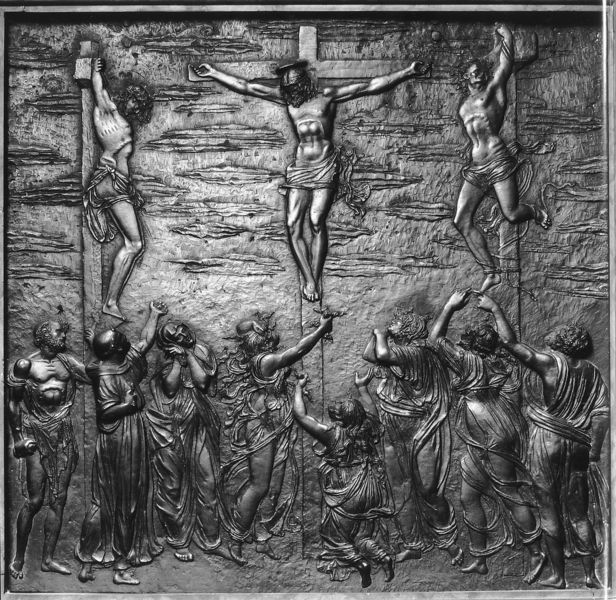
Titel: Kreuzigung
Künstler: Bertoldo di Giovanni
Institution: Florenz, Bargello
Schlagwörter: himmel, mann, nackt, wolken, frauen, menschen, sitzen, frau, grau, männer, zeichnung, böse, johannes, silber, tod, trauer, drei, gewänder, personen, traurig, relief, lanze, metall, plastik, oben, eisen, hängen, kreuz, kupfer, beten, heiligenschein, kreuze, christus, jesus, kreuzigung, gut, leiden, schmerz, jünger, maria, magdalena, schmerzen, maria magdalena, guss, schwamm, dornenkrone, klagen, essig, schächer, mandorla, passion, golgatha, sünder, beweinen, jeseus, ttrauer, longinius